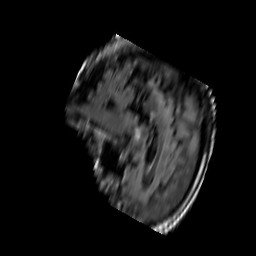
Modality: FLAIR
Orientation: sagittal
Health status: ill
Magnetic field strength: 3 T